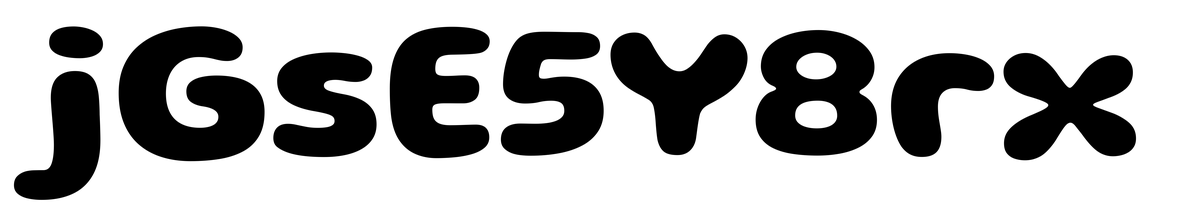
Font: Gluten_Bold